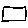
Label: square